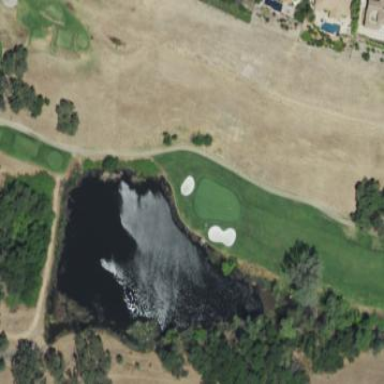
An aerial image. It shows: Scenic view of water hazard on golf course. The natural water feature adds beauty to the landscape.